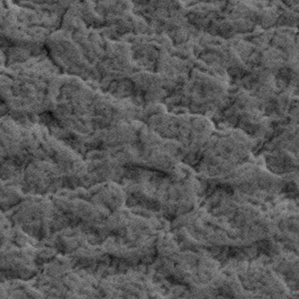
Label: frost